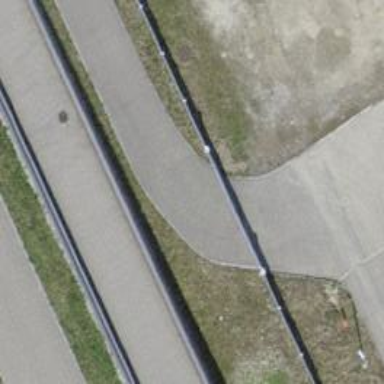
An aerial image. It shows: Service road with paved surface.